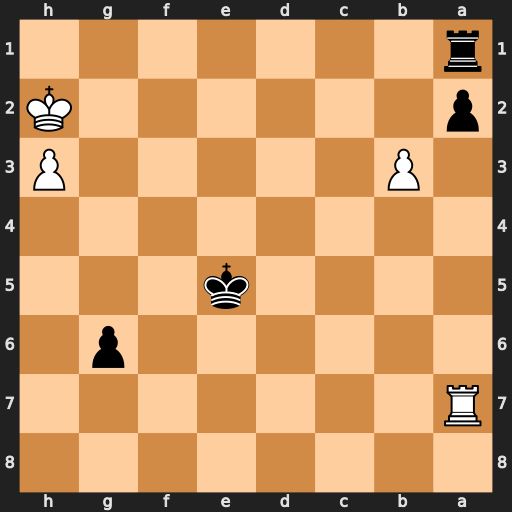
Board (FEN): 8/R7/6p1/4k3/8/1P5P/p6K/r7
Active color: b
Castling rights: -
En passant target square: -
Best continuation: Kd4 b4 Kc3 b5 Kb2 b6 Rb1 b7 Ka1